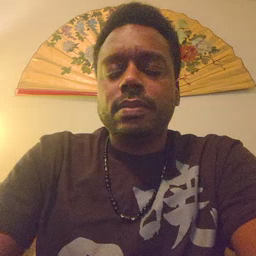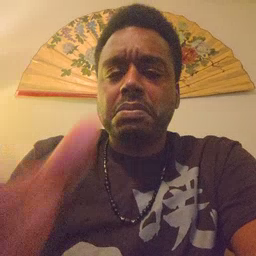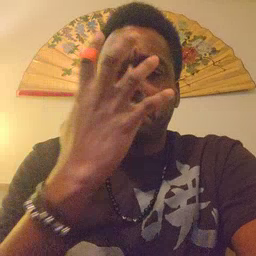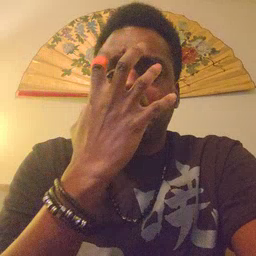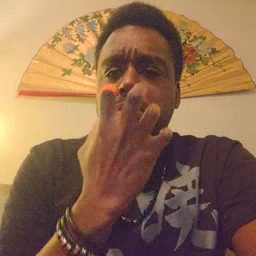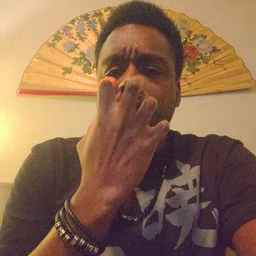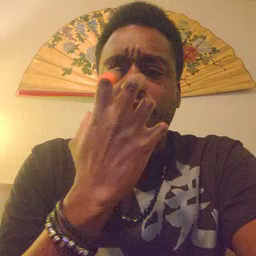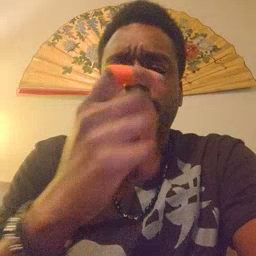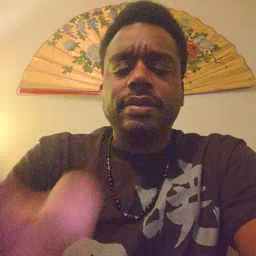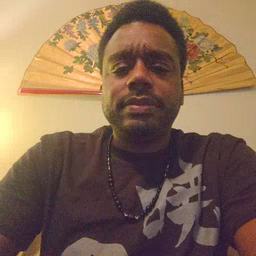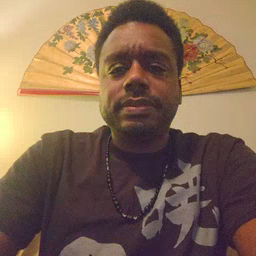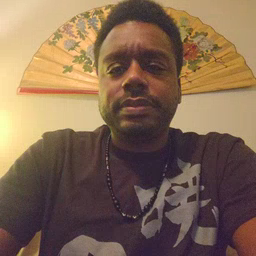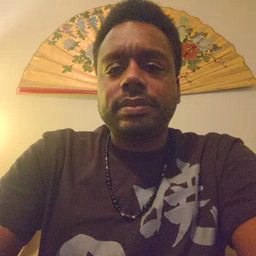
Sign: mad